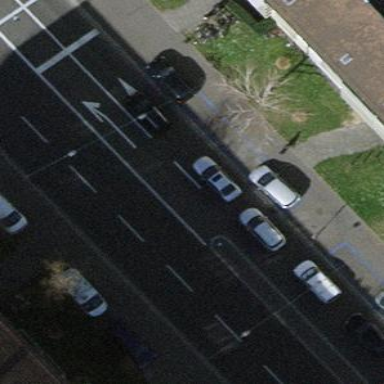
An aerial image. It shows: Street-side parking available in parallel orientation.